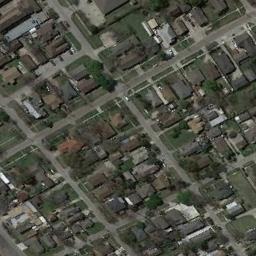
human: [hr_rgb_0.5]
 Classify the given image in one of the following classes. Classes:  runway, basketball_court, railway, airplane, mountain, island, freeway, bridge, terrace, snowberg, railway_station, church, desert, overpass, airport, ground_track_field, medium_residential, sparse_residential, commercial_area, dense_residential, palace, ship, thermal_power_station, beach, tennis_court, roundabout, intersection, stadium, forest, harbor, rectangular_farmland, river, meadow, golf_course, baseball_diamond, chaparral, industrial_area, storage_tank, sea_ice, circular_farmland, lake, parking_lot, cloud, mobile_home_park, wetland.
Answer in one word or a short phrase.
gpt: dense_residential